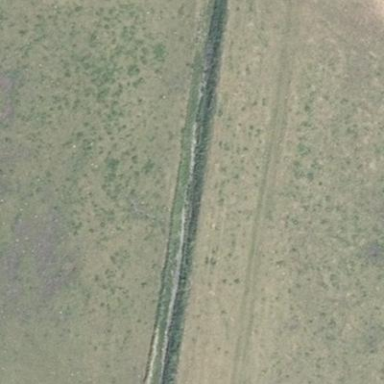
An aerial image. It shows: Vast expanse of grassland.